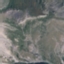
Label: HerbaceousVegetation